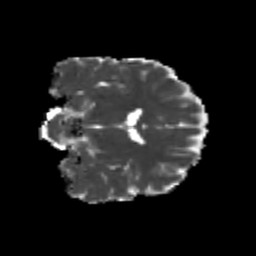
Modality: MD
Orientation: coronal
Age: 20
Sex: male
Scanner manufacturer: siemens
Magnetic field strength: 3 T
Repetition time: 3.5 s
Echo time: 0.104 s